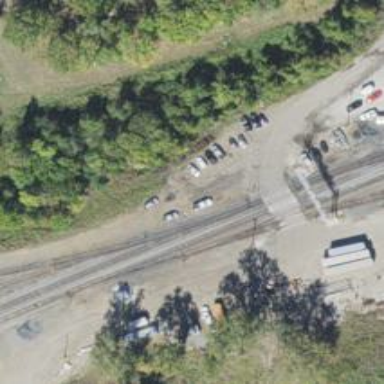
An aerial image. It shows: Railway with two tracks.